Question: I've got a grid of items that upon click expand to show a table below it. It works fine, but it reorders the DIV's positions as per my illustration below.
I need them to keep their respective position in their "columns".
Here's the illustration to make it clear:

And here is my HTML code:
'''
<div
class="item-component"
ng-controller="CollapseCtrl"
ng-repeat="component in components.components | filter : components.filterByFilter | filter : searchText"
>
<div class="component-wrapper" ng-click="isCollapsed = !isCollapsed">
Item - click to expand
</div>
<div class="codes-wrapper" collapse="isCollapsed">
<table class="table table-striped table-condensed">
Expanded content here
</table>
</div>
</div>
'''
And here is the .item-component class:
'''
.item-component {
width: 33.33333333333333%;
float: left;
padding-left: 15px;
}
'''
How would I achieve the "expected result" in my illustration?
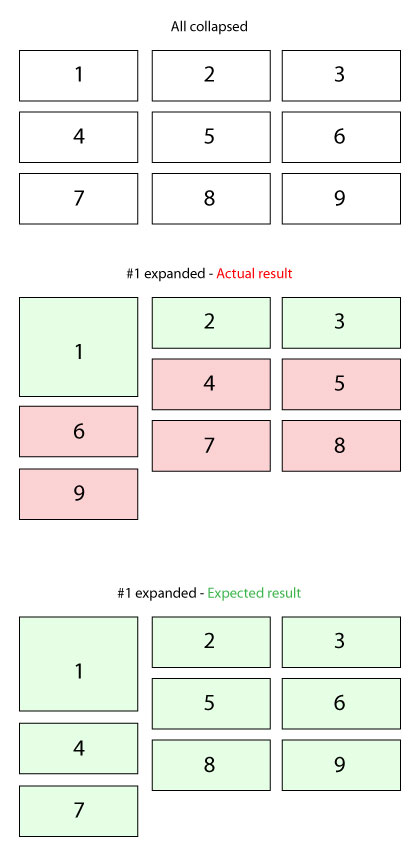
Answer: Use 'display:inline-block' instead of 'float:left' on your '.item-component'
<URL>
'''
.item-component {
width: 33.33333333333333%;
display: inline-block;
padding-left: 15px;
}
'''
Or, you can take a look at <URL> and do it by using the ':before' element maintaning the 'float:left' as you had it before.
You would also need to wrap each row:
'''
.col{
float:left;
width: 32.33%;
min-height: 50px;
background: #ccc;
padding: 20px;
box-sizing: border-box;
}
.row{
display:block;
}
/* This do the trick */
.row:before{
content: " ";
display: table;
box-sizing: border-box;
clear: both;
}
'''
<URL>
If you don't want the gap you will have to look for another HTML markup. You will have to print first each column with each rows.
This is the needed html markup:
'''
<div class="col">
<div class="row" id="demo">1</div>
<div class="row">4</div>
<div class="row">7</div>
</div>
<div class="col">
<div class="row">2</div>
<div class="row">5</div>
<div class="row">8</div>
</div>
<div class="col">
<div class="row">3</div>
<div class="row">6</div>
<div class="row">9</div>
</div>
'''
And the needed css:
'''
.col{
float:left;
width: 32.33%;
}
.row{
display:block;
padding: 20px;
box-sizing: border-box;
background: #ccc;
min-height: 50px;
}
#demo{
height: 150px;
background: red;
}
'''
<URL>